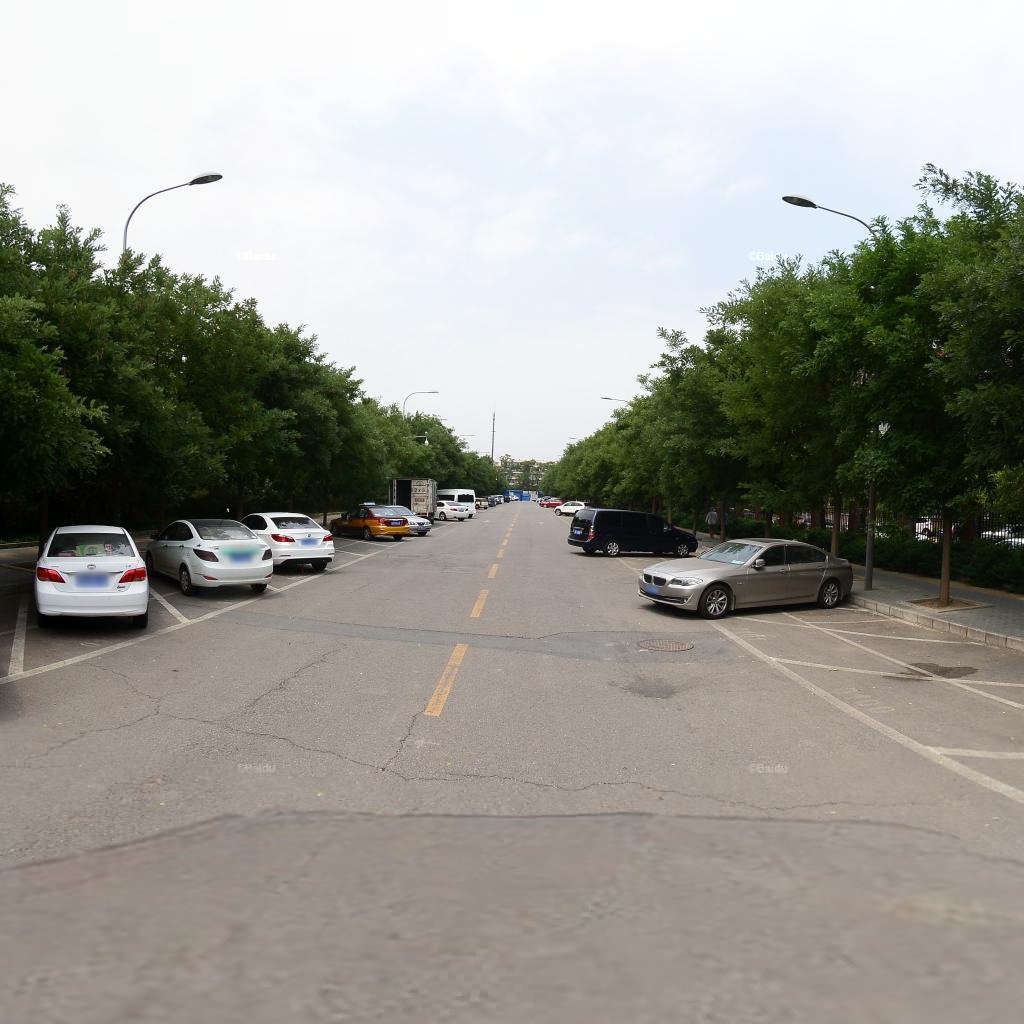
Region: Haidian
Road damage annotations: transverse crack, longitudinal crack, longitudinal crack, longitudinal crack, manhole cover